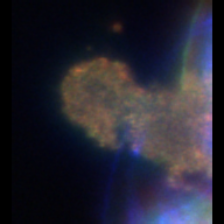
Taxon: Unknown_detritus
Group: Unknown